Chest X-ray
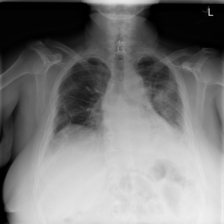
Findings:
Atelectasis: negative
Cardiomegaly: negative
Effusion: negative
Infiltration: positive
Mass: negative
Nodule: negative
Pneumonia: positive
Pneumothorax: negative
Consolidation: negative
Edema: negative
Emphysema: negative
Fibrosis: negative
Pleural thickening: negative
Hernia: negative